Interaction volume radius: 5 \u00c5
Interaction volume height: 45 \u00c5
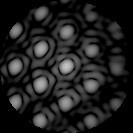
Disorder parameter: 0.1158